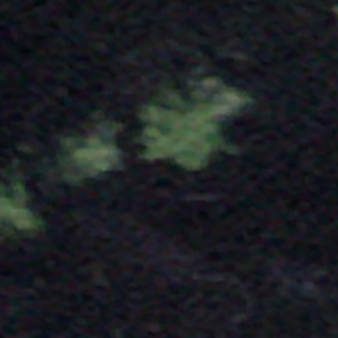
Label: other